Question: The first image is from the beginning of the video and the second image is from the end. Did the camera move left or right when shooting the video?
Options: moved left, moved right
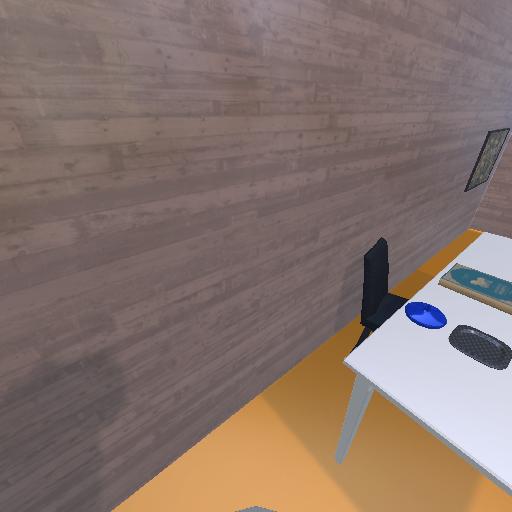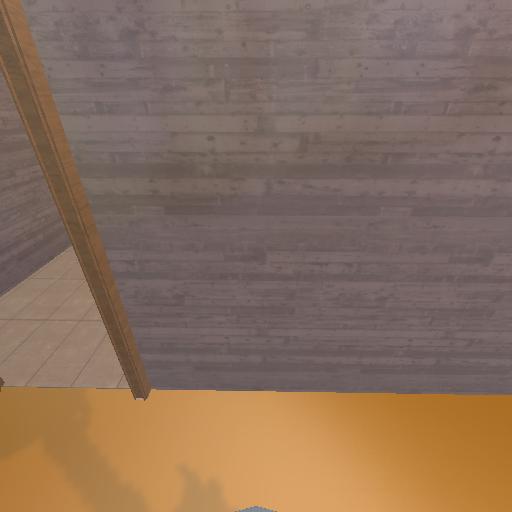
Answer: moved left